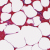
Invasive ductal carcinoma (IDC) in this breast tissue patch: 0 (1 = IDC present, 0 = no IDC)